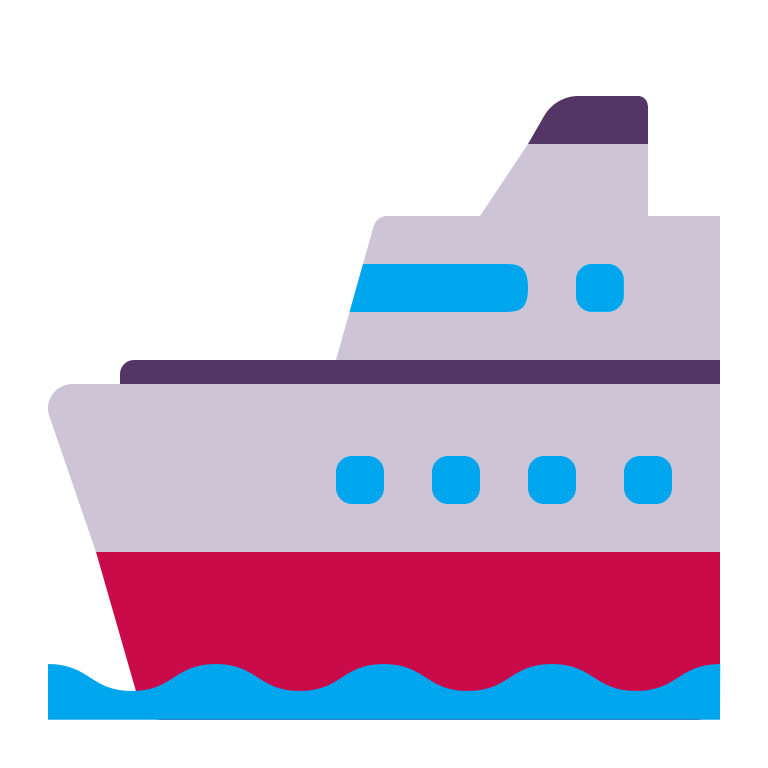
ship flat